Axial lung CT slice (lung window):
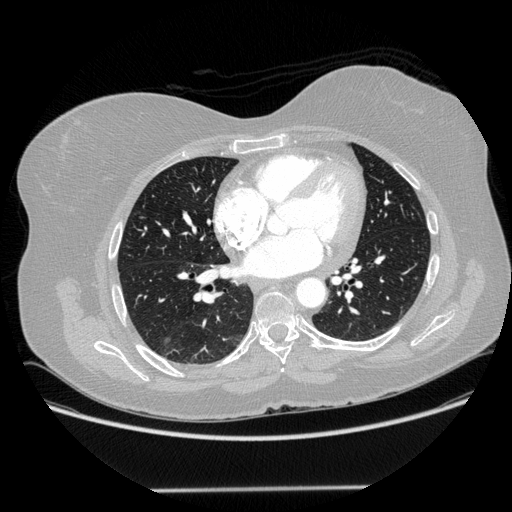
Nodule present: yes
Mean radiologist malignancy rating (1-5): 3